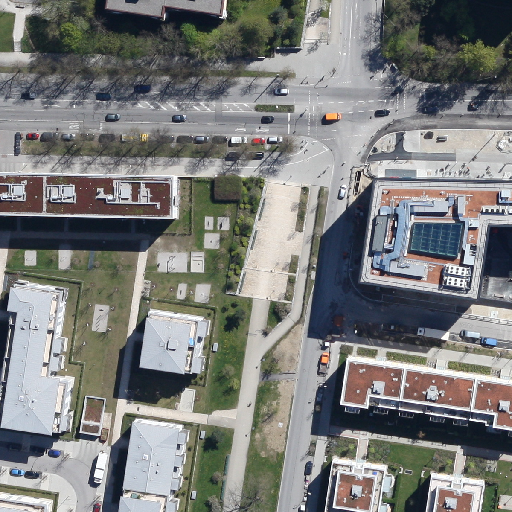
Referring expression: vehicle in the parking area